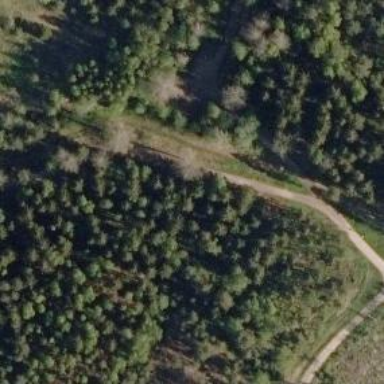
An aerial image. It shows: Path.